Question: I have the following queries
'''
SELECT
CAST(practice_area_id AS int) AS Id
,name As Name
,CAST(0 AS bit) AS 'Selected'
FROM
practice_area
ORDER BY
name
SELECT
CAST (wt.work_type_id AS int) AS Id
,wt.name AS Name
,CASE wt.work_type_id
WHEN (SELECT wt.work_type_id
WHERE wt.work_type_id IN (SELECT CAST (mwt.work_type_id AS int) AS Id
FROM matter_work_type mwt
LEFT JOIN work_type wt ON mwt.work_type_id = wt.work_type_id
WHERE mwt.matter_number = '<PHONE>'))
THEN CAST(1 AS bit)
ELSE CAST(0 AS bit)
END AS 'Selected'
FROM
practice_area pa
JOIN
work_type_practice_area wtpa ON wtpa.practice_area_id = pa.practice_area_id
JOIN
work_type wt ON wt.work_type_id = wtpa.work_type_id
WHERE
pa.practice_area_id = 2
'''
Here are the results

The first query returns all the root nodes for my tree list checkbox control. The second one returns all the childnodes for parent with id = 2
What I want to achieve is to replace 'CAST(0 AS bit) AS 'Selected'' in the first query with value 1 only if there are selected children for this root node (at leas one record in the childnodes has Selected = 1)
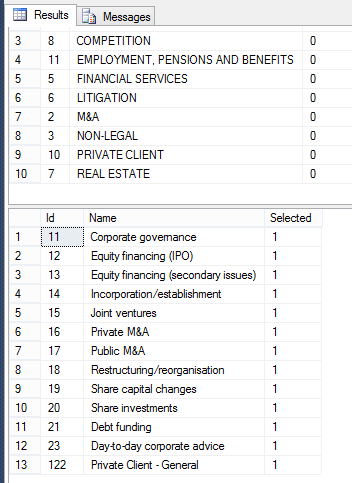
Answer: '''
;with nodes as (-- your second query)
SELECT
CAST(practice_area_id AS int) AS Id,
name As Name,
case when exists(Select * from nodes where nodes.id = practice_area.id and selected=1)
then 1
else 0 end
from
practice_area
ORDER BY
name
'''